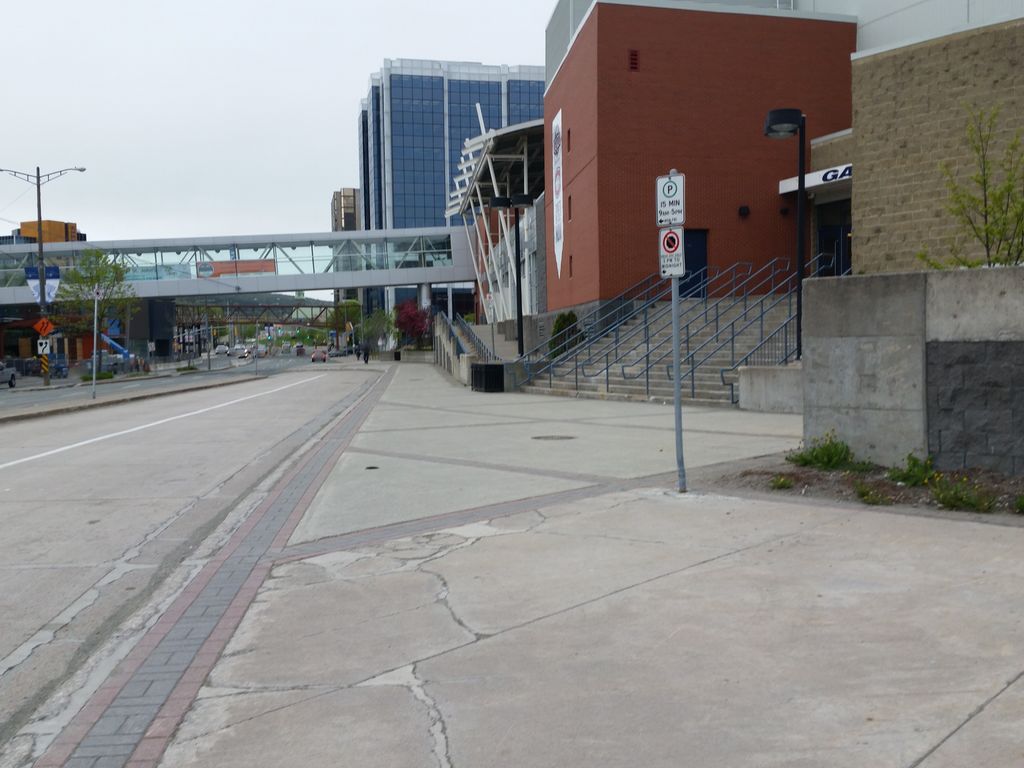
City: st_johns